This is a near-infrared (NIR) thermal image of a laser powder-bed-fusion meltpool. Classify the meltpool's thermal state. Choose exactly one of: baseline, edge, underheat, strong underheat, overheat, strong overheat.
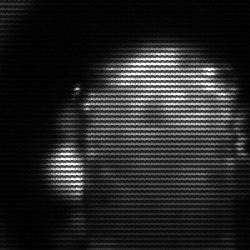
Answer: baseline